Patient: sex M, age 71
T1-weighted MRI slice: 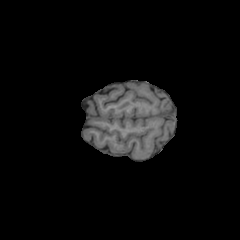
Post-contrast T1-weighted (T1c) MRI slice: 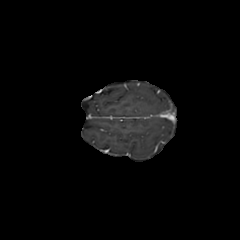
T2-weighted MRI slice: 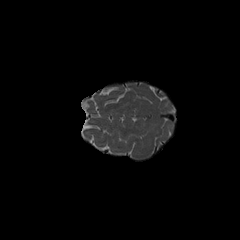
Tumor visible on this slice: no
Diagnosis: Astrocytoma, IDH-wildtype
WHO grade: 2